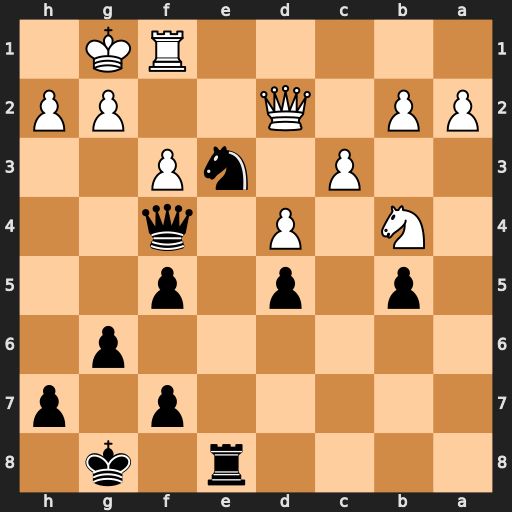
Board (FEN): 4r1k1/5p1p/6p1/1p1p1p2/1N1P1q2/2P1nP2/PP1Q2PP/5RK1
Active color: b
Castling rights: -
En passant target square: -
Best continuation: Qxh2+ Kxh2 Nxf1+ Kh3 Nxd2